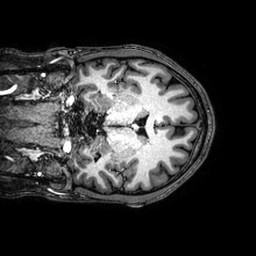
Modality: T1w
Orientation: coronal
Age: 32
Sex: male